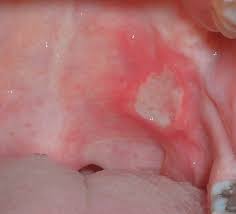
Condition: Mouth Ulcer